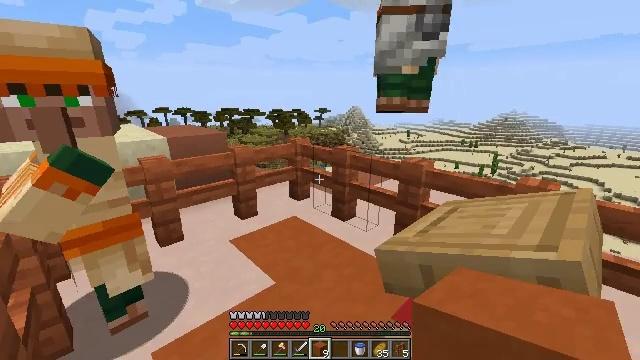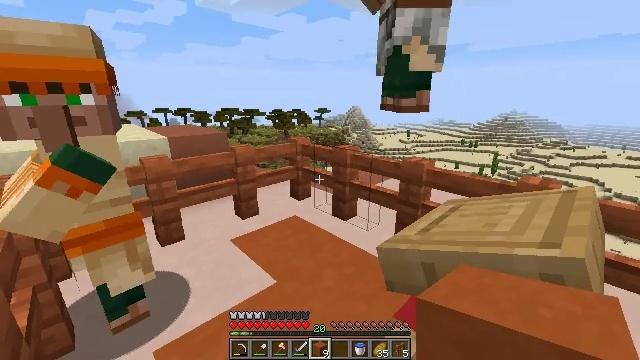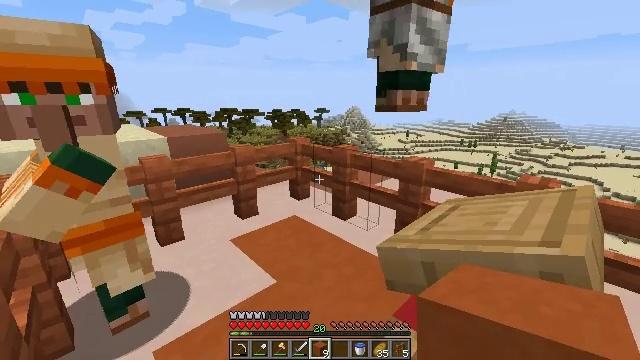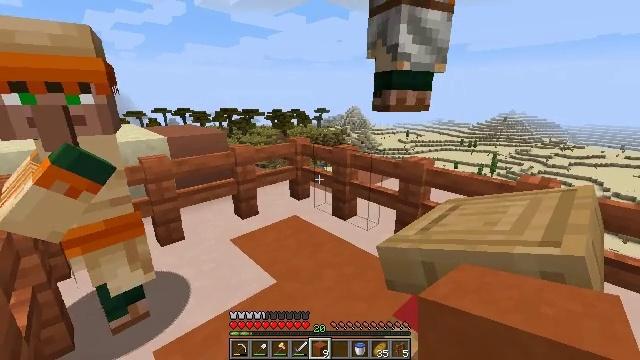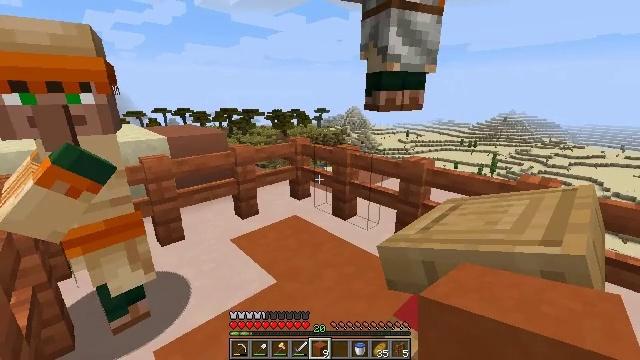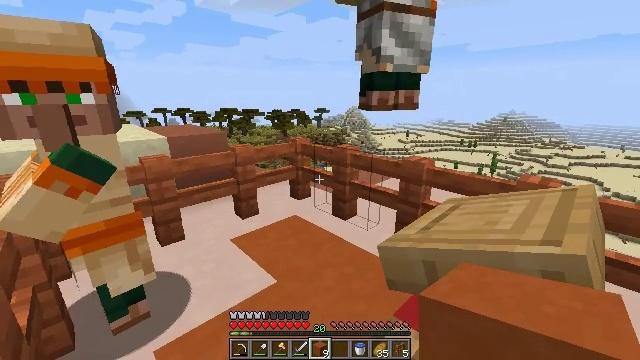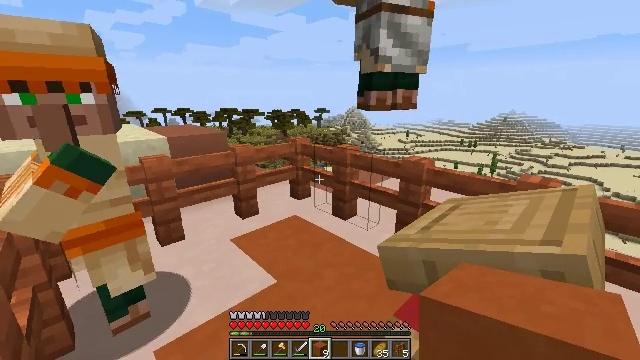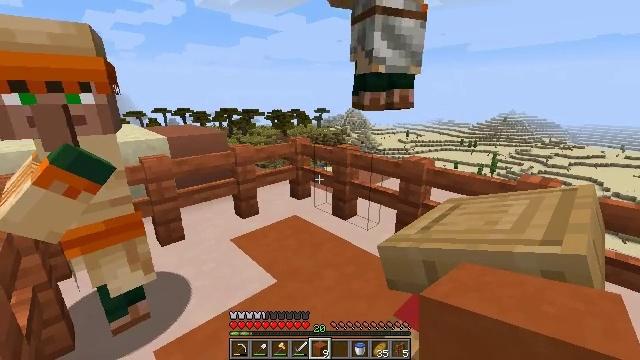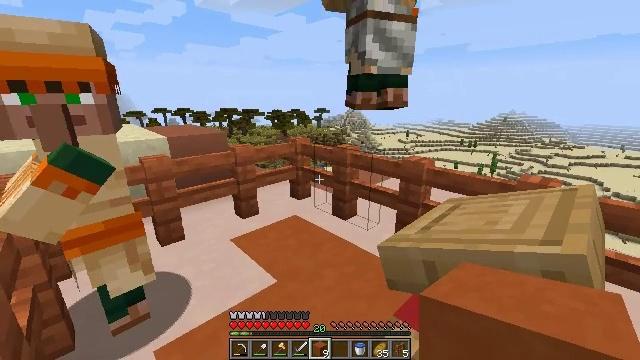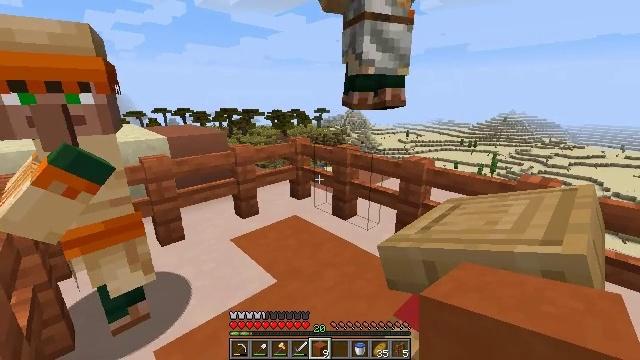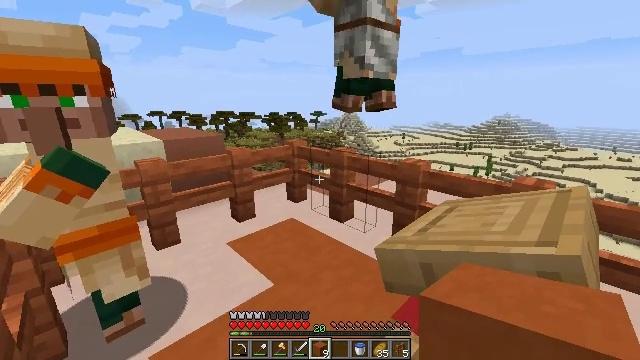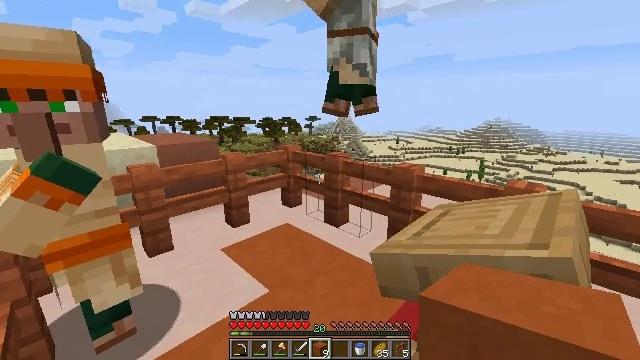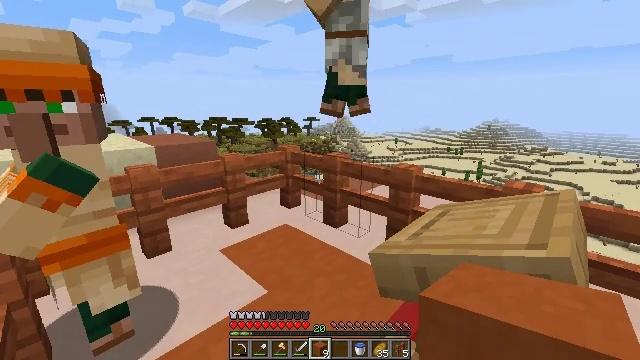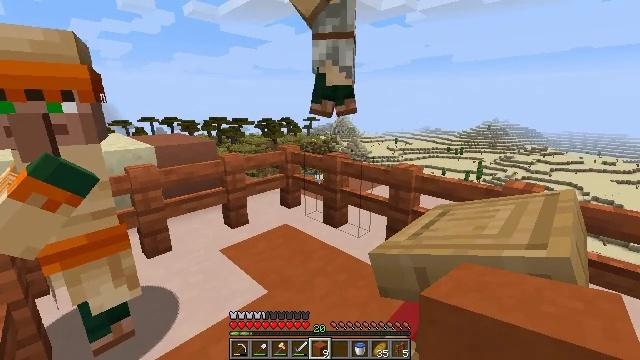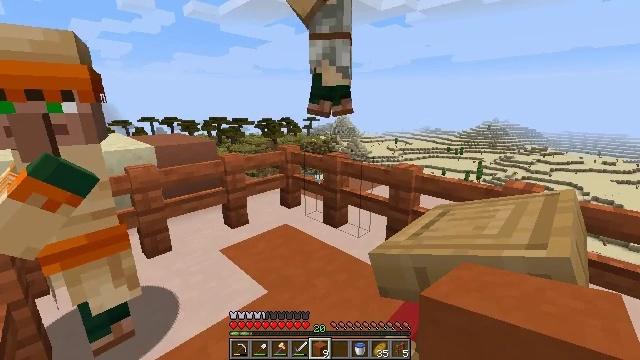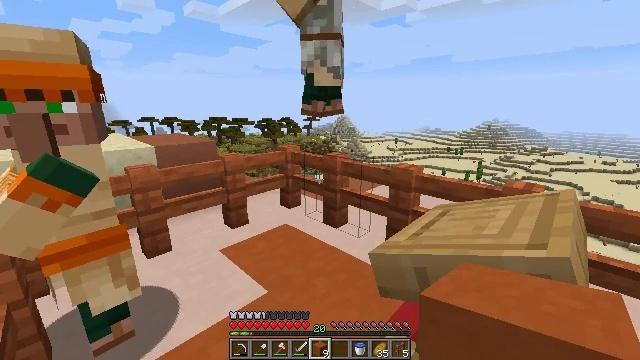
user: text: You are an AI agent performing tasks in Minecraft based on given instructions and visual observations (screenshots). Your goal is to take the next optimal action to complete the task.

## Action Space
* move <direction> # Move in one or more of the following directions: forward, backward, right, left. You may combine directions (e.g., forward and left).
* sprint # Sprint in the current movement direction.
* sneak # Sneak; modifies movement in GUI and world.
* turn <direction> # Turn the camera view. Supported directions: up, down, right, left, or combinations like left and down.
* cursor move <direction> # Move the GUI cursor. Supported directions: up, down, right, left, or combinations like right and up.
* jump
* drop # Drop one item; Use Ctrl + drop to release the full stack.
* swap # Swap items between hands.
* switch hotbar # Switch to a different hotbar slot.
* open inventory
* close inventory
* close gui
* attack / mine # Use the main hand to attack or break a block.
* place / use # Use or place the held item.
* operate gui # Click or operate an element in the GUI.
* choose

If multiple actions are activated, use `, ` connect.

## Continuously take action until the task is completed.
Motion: motion action
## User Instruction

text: Mine the lectern.
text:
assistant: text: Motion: no_op
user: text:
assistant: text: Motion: no_op
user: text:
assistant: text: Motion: no_op
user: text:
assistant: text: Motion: no_op
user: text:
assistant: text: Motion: no_op
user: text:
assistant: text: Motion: no_op
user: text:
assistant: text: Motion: no_op
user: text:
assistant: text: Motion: no_op
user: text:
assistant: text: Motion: no_op
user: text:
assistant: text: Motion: no_op
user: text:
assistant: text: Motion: turn right and up
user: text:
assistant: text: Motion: no_op
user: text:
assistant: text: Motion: no_op
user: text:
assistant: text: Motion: no_op
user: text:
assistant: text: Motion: no_op
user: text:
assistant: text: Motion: no_op
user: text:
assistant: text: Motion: no_op
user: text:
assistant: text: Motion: no_op
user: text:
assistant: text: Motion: no_op
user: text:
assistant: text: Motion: no_op
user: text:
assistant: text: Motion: no_op
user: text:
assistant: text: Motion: no_op
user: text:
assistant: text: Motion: no_op
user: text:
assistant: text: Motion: no_op
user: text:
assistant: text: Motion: no_op
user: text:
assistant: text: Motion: no_op
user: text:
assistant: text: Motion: no_op
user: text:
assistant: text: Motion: no_op
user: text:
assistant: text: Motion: no_op
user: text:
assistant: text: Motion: no_op